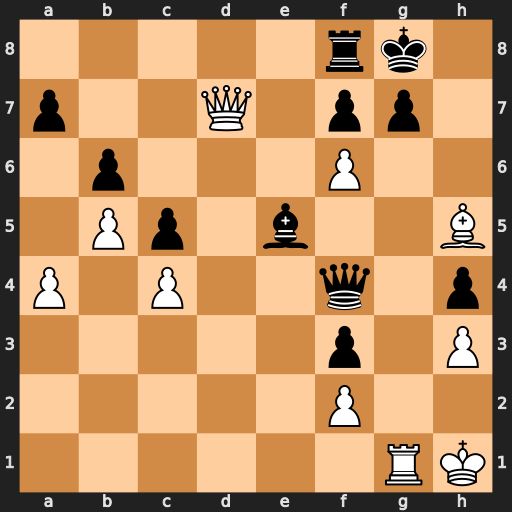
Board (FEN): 5rk1/p2Q1pp1/1p3P2/1Pp1b2B/P1P2q1p/5p1P/5P2/6RK
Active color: w
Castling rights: -
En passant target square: -
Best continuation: Bxf7+ Kh8 fxg7+ Bxg7 Bg6